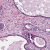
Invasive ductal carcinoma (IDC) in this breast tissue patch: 0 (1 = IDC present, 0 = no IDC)